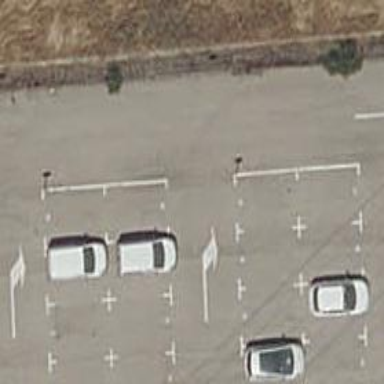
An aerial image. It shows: Parking aisle designated as service road.